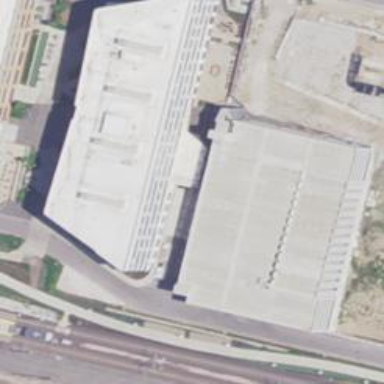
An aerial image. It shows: Multi-storey concrete parking building.